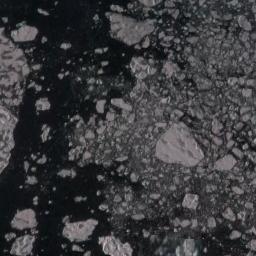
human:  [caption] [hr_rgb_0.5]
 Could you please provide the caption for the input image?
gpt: Countless ice cubes of all sizes are closely connected into a large piece floating on the deep blue sea .

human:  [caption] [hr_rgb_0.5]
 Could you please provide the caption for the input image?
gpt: There are different shapes of sea ice .

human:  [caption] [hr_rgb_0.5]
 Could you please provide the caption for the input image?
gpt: Several large pieces of sea ice and a lot of small pieces of sea ice gather together .

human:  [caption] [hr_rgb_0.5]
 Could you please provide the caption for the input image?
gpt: There are many ice on the deep green sea .

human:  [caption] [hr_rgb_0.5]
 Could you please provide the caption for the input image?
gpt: There are many pieces of sea ice linked together .